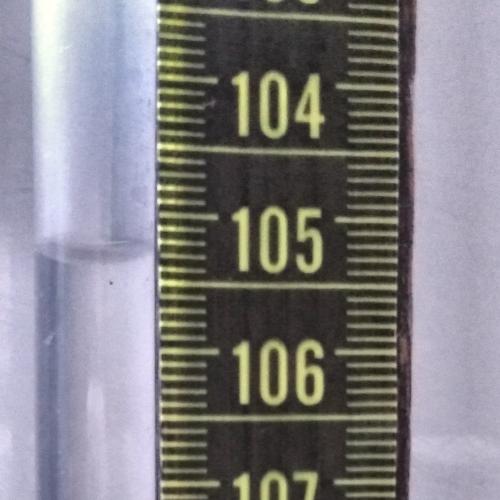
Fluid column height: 105.3 cm